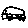
Label: car